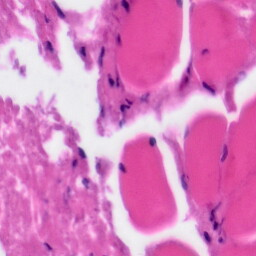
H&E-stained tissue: Tonsil